Field crop: tomato
Growth stage: 1
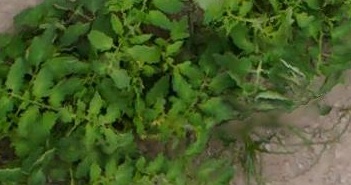
Species: tomato